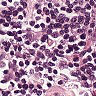
Metastatic tissue present: no